RGB frame:
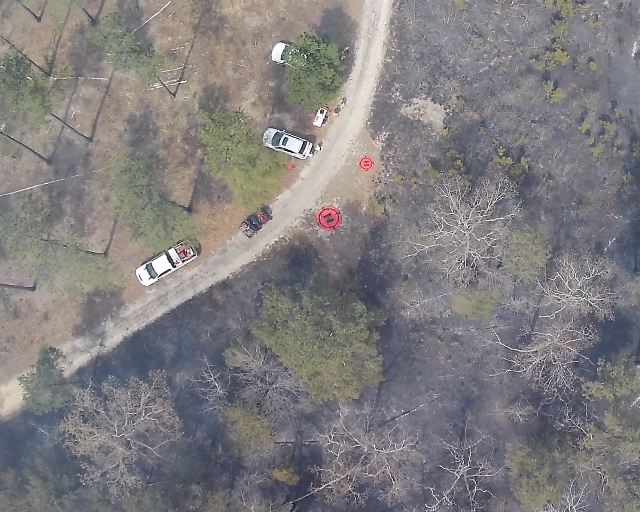
Thermal frame:
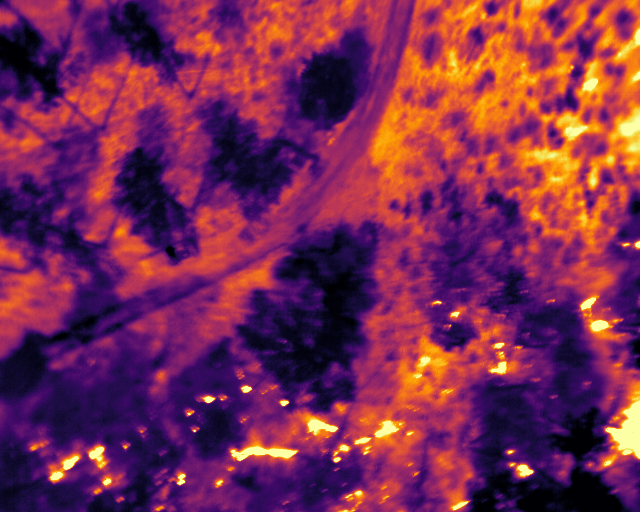
Captured: 2026-02-26 03:41:42
Pixels at or above 80 °C: 886 (fraction of frame: 0.002704)